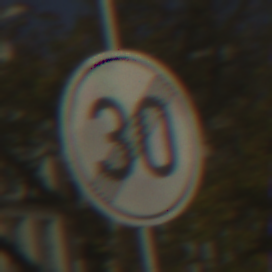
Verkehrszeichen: EndeGeschwindigkeit30
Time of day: SunriseSunset
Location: Outdoor (Urban)
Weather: PartlyCloudy
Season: Autumn
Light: Natural